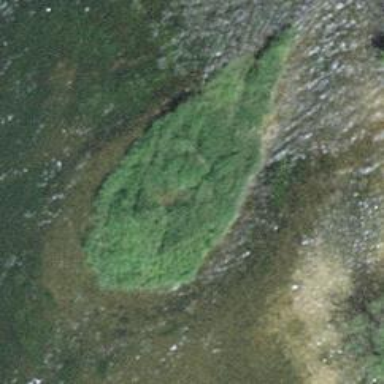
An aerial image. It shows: Deciduous broadleaved scrub found on islet.